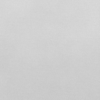
Label: dusty